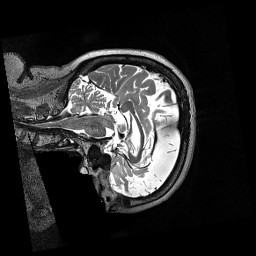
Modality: T2w
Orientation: sagittal
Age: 67
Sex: female
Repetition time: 3.2 s
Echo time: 0.563 s